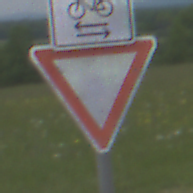
Verkehrszeichen: VorfahrtGewaehren
Zusatzzeichen oben: RichtungsangabeDurchPfeile9
Umgebung: Outdoor, RoadRail
Tageszeit: Midday
Wetter: PartlyCloudy
Licht: Natural
Jahreszeit: NotSpecified
Kontrast: LowContrast